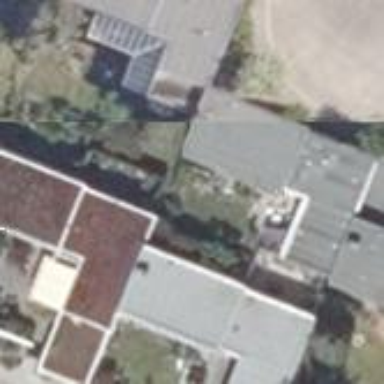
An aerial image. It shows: House with flat roof.